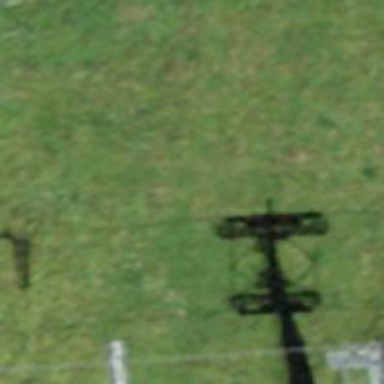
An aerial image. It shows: Pylon for aerialway.